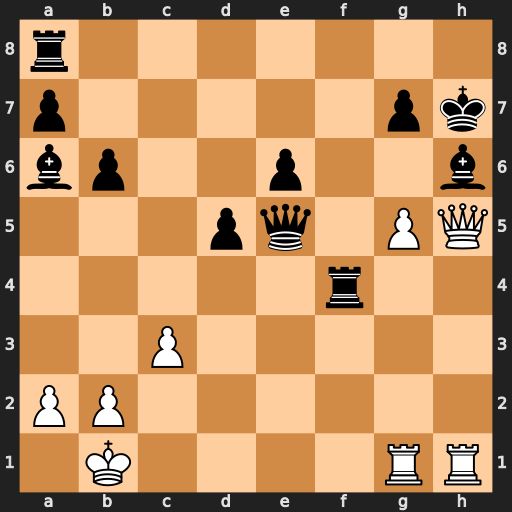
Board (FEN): r7/p5pk/bp2p2b/3pq1PQ/5r2/2P5/PP6/1K4RR
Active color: w
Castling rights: -
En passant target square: -
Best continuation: g6+ Kg8 Qxe5 Bd3+ Ka1